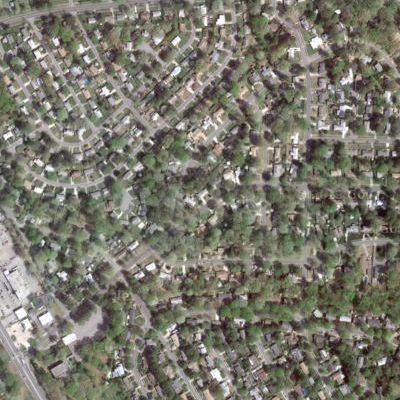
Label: fResident